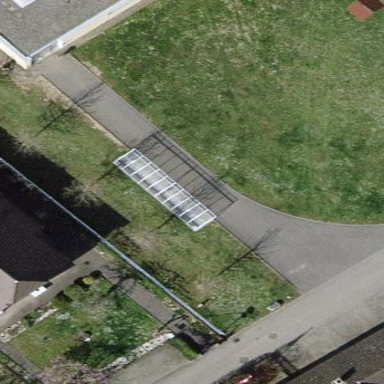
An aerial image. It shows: Bicycle parking facility.